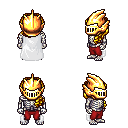
a pixel art fantasy rpg character, male body template, skeleton, white cape, red pants, blonde princess hairstyle, gold helm, four views (front, back, left, right), 2x2 character sprite sheet, small pixel art, hard edges, no anti-aliasing